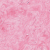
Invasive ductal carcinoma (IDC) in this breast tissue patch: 0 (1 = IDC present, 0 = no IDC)